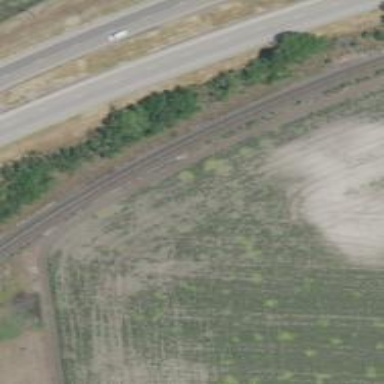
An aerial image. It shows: Railway track.